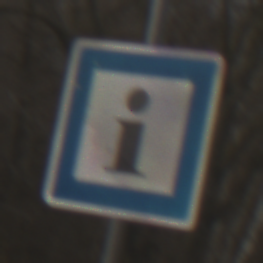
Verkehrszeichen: Informationsstelle
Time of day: MorningAfternoon
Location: Outdoor (Nature)
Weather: PartlyCloudy
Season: Winter
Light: Natural